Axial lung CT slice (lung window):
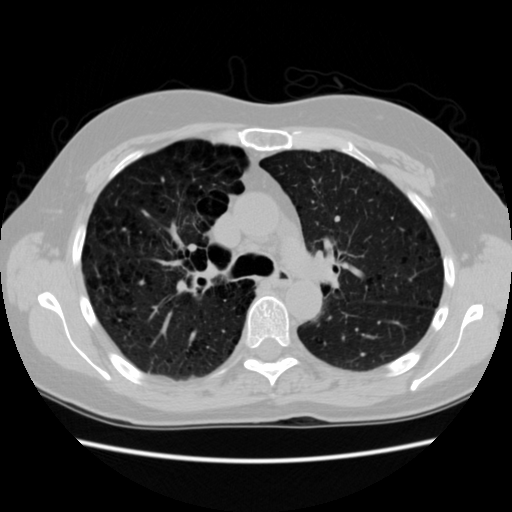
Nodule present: no